Question: when i search a text pattern using "" option in Find window, how to set the background of the selected result. Like currently i am searching "I" in the complete file, need the search result background to change when i select a particular line.
attaching a snapshot of same.
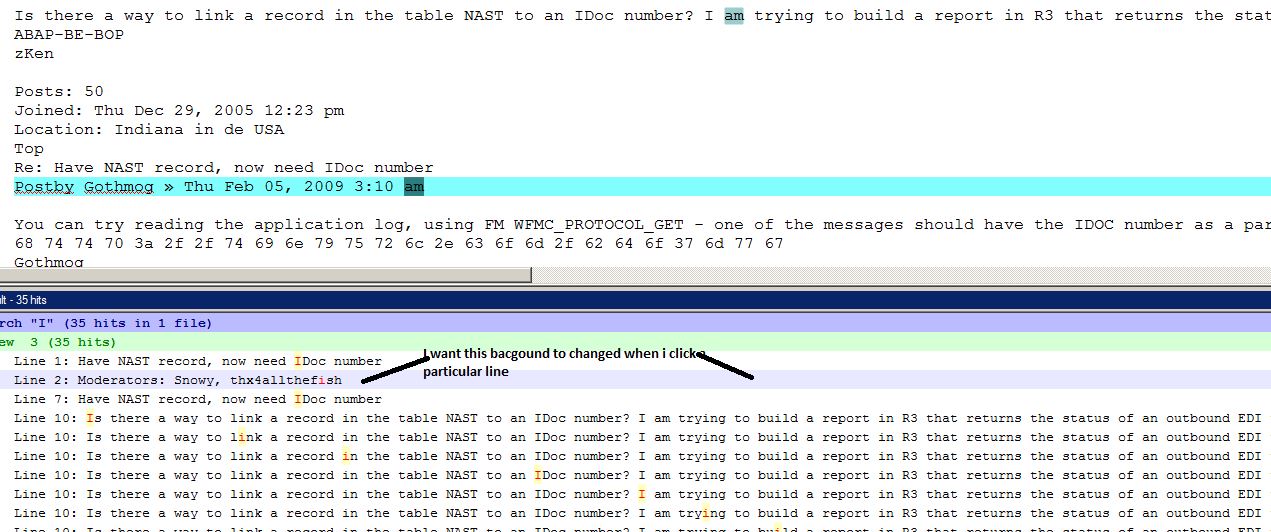
Answer: '''
Settings > Style Configurator
'''
Under 'Language' find "'Search result'" (on my notepad++ this is the one at the bottom)
Under 'style' change as wished